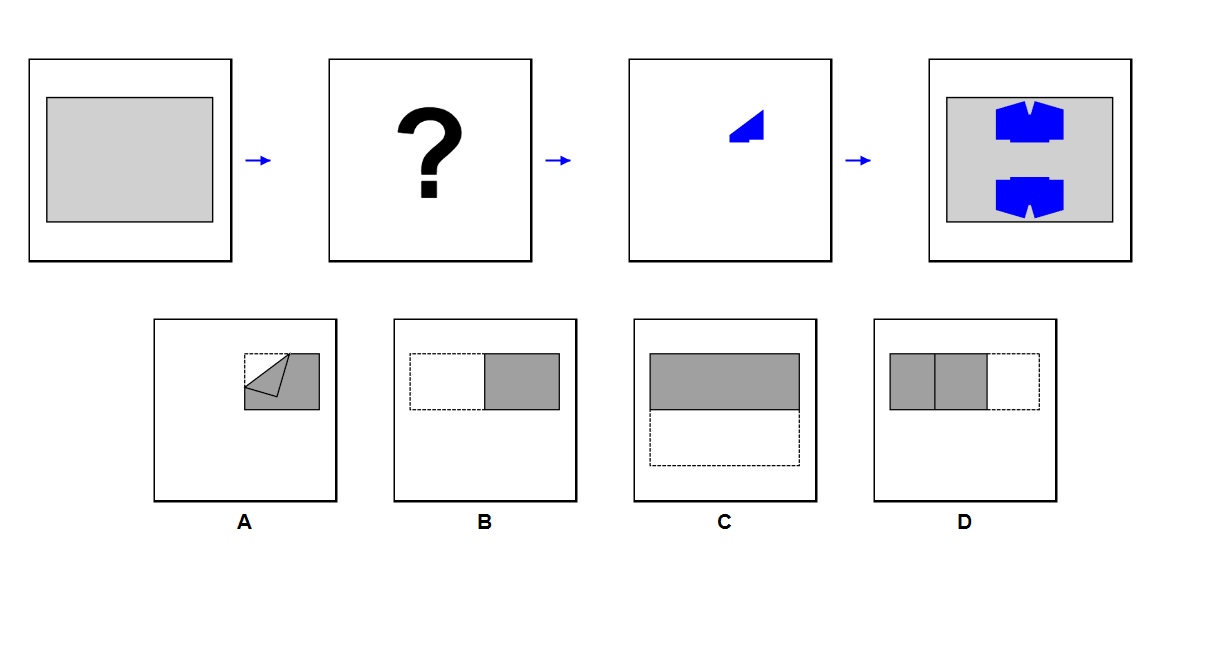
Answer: D